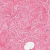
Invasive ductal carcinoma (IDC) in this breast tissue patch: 0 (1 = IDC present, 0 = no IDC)